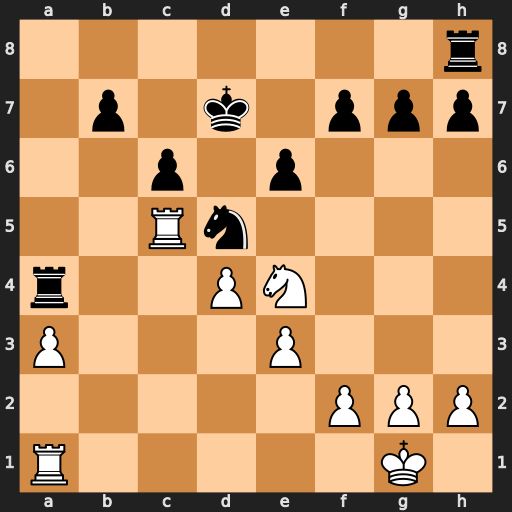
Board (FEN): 7r/1p1k1ppp/2p1p3/2Rn4/r2PN3/P3P3/5PPP/R5K1
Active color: w
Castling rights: -
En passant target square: -
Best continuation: Rxd5+ exd5 Nc5+ Kd6 Nxa4